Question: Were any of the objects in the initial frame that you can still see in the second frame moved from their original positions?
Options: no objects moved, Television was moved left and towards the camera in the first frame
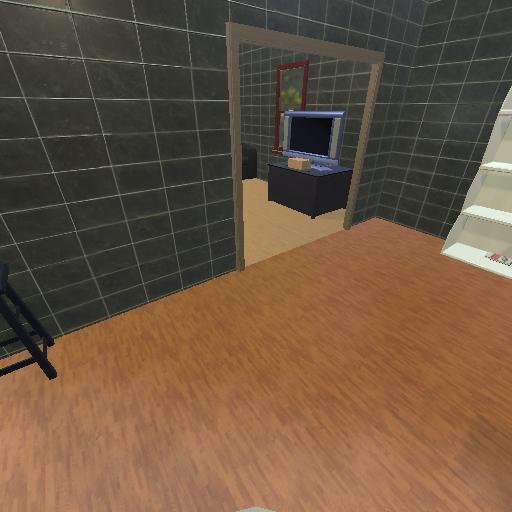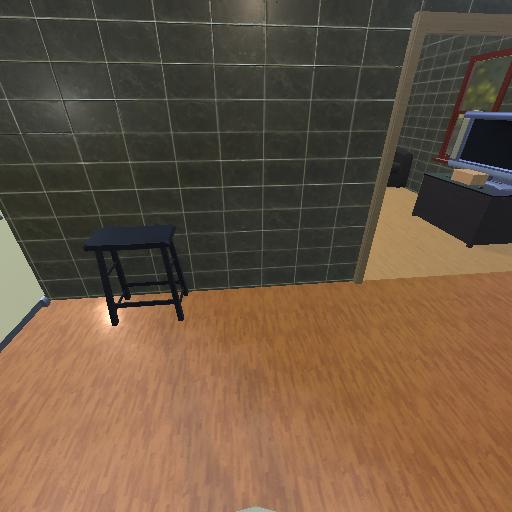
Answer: no objects moved